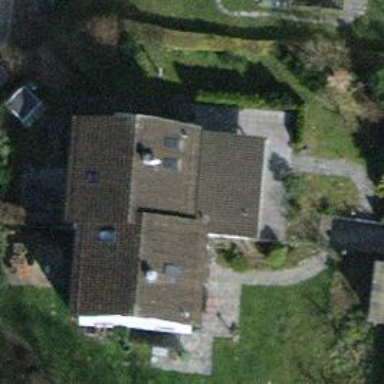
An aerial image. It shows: Semidetached house.